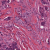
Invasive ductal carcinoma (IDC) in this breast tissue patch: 1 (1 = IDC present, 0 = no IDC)